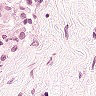
Metastatic tissue present: no